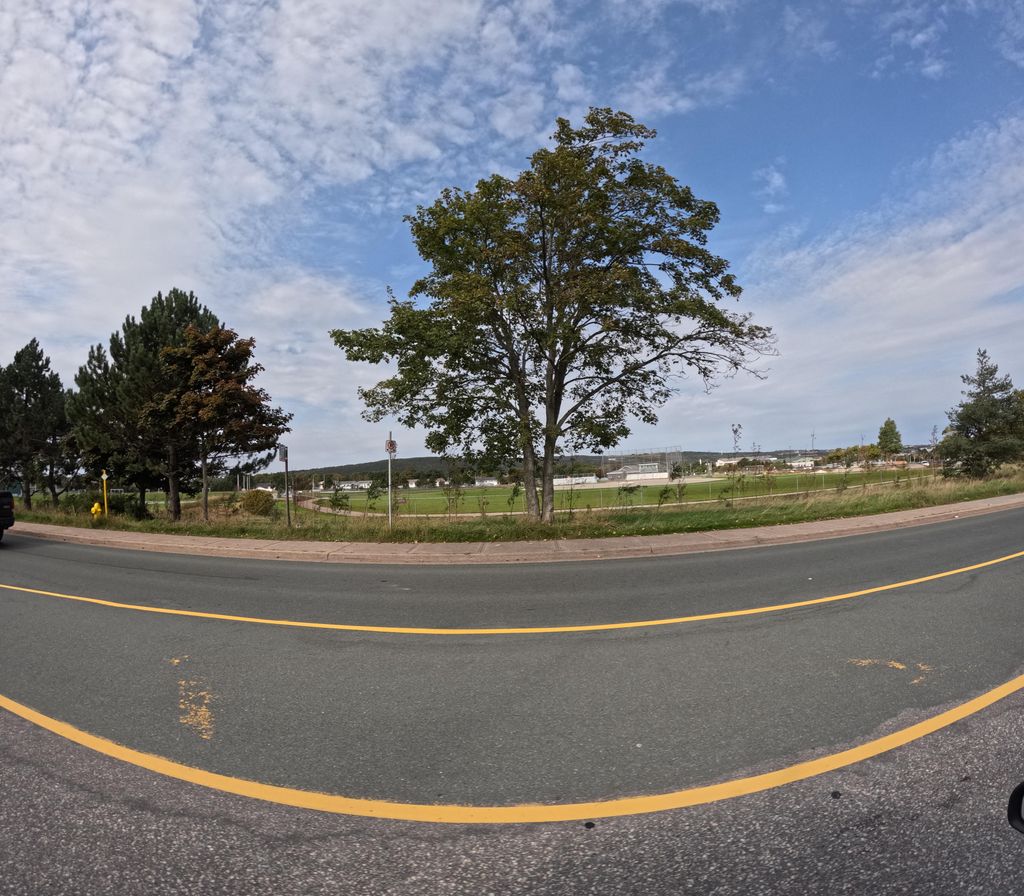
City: st_johns